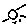
Label: sun